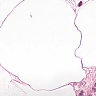
Metastatic tissue present: no